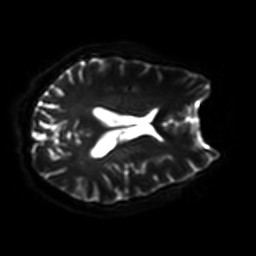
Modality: DWI
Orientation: axial
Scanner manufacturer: philips
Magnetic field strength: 7 T
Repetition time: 9.612 s
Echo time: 0.073 s